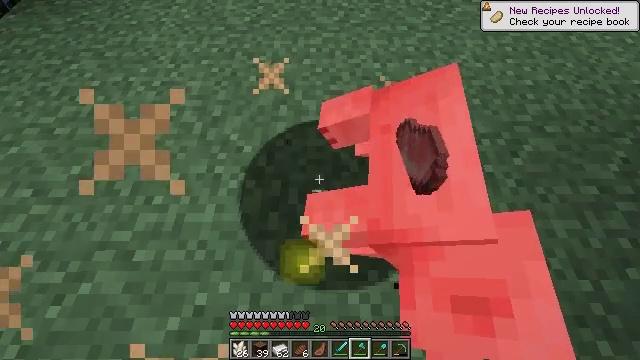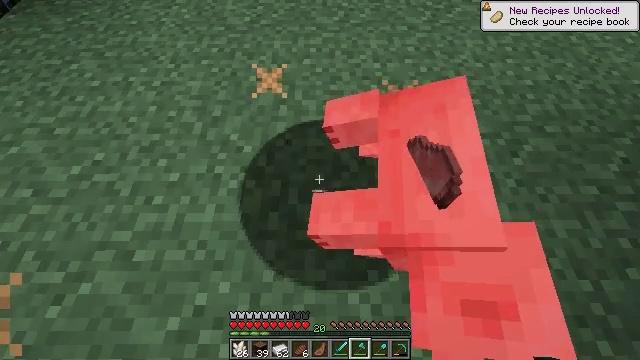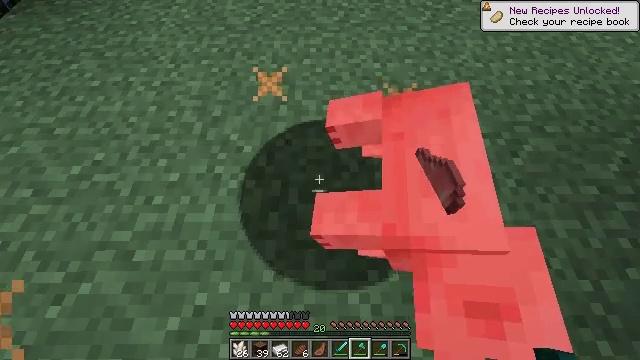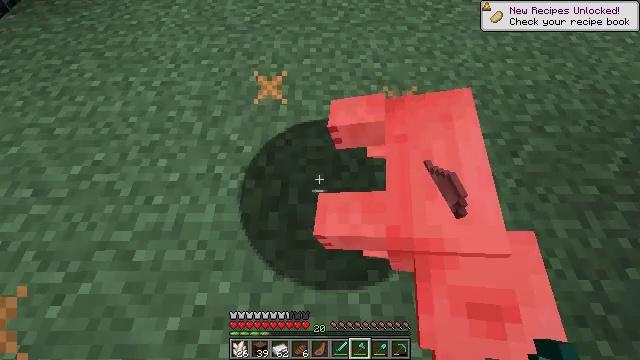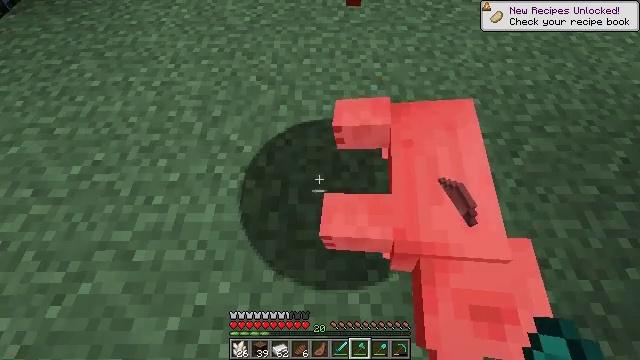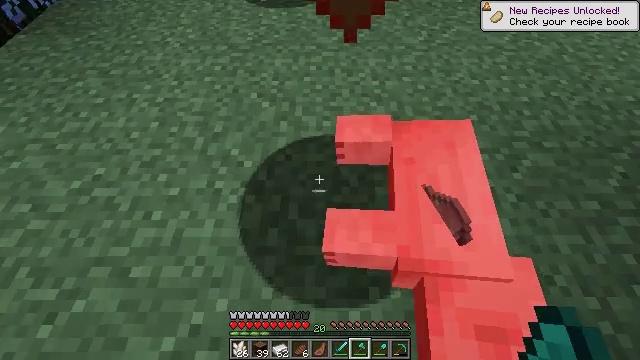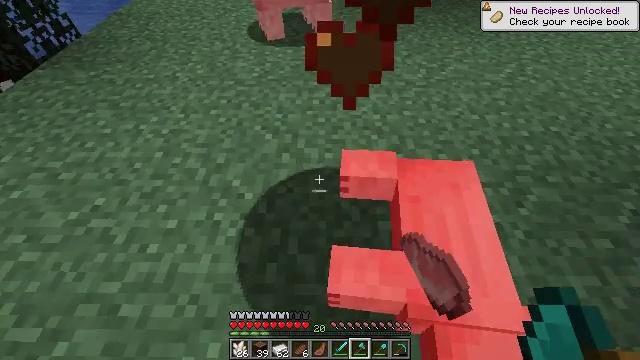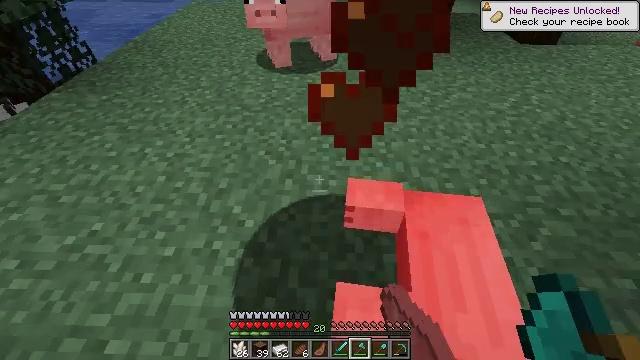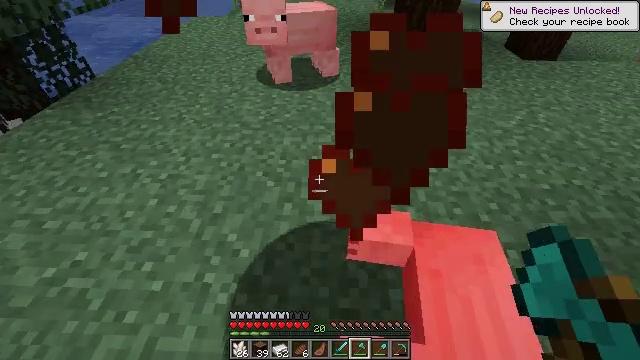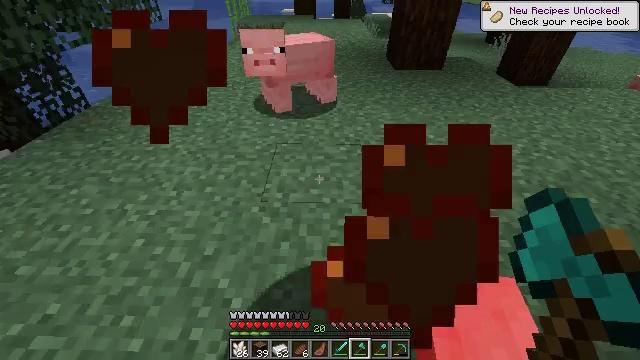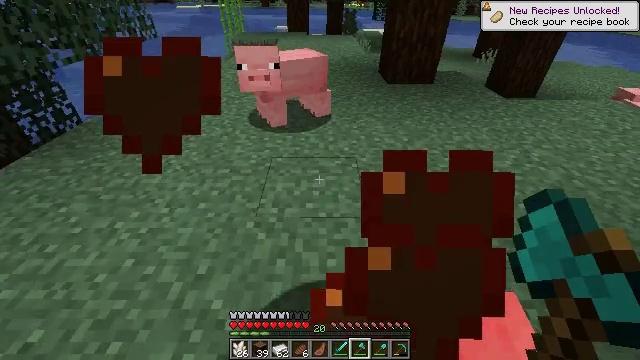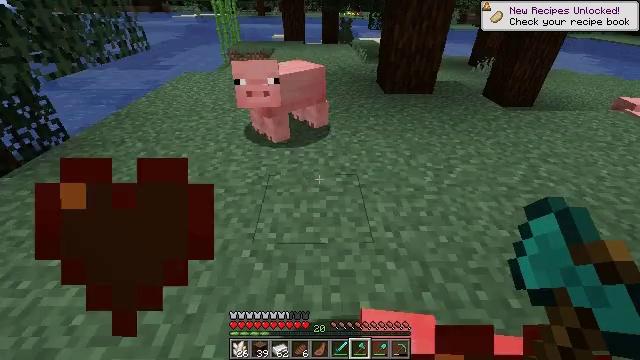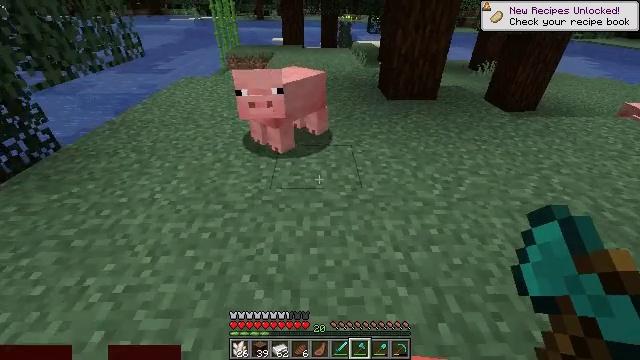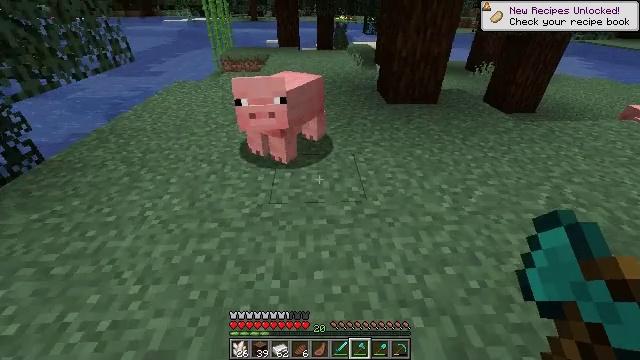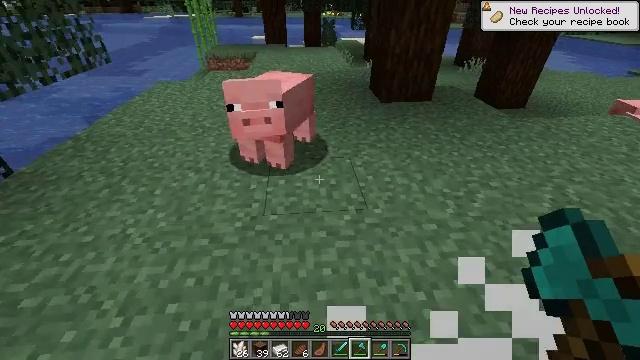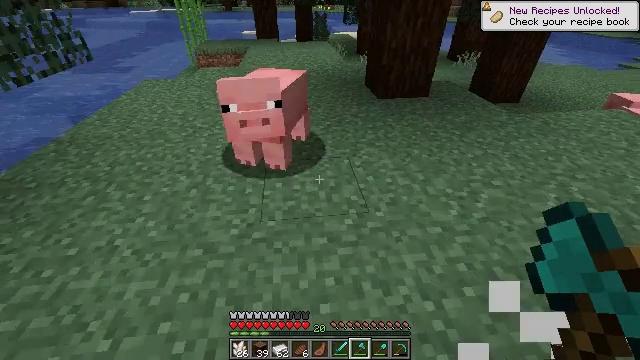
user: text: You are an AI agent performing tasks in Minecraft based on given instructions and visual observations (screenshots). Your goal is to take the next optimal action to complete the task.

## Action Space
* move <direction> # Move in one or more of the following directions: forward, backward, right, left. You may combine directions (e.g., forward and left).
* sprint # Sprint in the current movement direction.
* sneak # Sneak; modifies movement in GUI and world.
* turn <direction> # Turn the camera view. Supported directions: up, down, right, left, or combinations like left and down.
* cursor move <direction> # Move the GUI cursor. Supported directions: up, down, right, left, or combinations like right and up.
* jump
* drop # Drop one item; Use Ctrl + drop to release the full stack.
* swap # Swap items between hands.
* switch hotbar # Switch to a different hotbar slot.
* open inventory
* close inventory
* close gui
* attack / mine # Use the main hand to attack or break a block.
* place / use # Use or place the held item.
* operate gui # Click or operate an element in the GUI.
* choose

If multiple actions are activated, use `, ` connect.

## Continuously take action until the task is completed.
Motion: motion action
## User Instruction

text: Hunt animals.
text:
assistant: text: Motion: no_op
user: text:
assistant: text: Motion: no_op
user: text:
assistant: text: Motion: no_op
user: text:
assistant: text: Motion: no_op
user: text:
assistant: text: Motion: turn up
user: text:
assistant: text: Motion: move forward, turn up
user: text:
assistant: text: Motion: move forward, turn left and up
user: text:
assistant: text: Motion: move forward, turn up
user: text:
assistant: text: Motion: move forward, turn up
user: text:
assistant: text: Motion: move forward, turn right and up
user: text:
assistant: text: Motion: move forward, turn up
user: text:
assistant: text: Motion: move forward
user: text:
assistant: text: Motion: move forward, turn right
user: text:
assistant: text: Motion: move forward, turn right
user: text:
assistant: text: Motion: move forward, turn right and down
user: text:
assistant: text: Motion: move forward
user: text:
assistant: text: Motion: no_op
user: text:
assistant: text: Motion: turn left and down
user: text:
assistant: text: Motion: move forward, turn left
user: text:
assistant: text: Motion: move forward, turn left
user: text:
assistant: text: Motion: turn left and down
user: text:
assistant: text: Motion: turn left and down
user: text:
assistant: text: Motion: turn down, jump
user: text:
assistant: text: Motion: turn down, jump
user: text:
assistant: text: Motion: turn right and down, jump
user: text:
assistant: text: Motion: turn right, jump
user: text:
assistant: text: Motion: turn right, jump
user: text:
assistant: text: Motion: turn right and up, jump
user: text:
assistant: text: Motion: turn up, jump
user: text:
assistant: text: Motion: jump